Question: I'm developing an Android app and I would like build a custom layout about this:

I'm very confused to align, principally, the buttons and spinners in single line...I don't care for element size (I do this) but I need a simple xml to draw this layout. :)
Can you help me? Thanks!!!
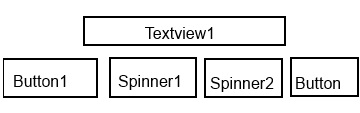
Answer: Here you go. The gravity in the root layout takes care of the centering of the textview while the weightSum in the child linear layout makes sure all child widgets of that layout are taking the same space.
'''
<?xml version="1.0" encoding="UTF-8"?>
<LinearLayout xmlns:android="http://schemas.android.com/apk/res/android"
android:layout_width="fill_parent"
android:layout_height="fill_parent"
android:gravity="center"
android:orientation="vertical" >
<TextView
android:id="@+id/textview1"
android:layout_width="wrap_content"
android:layout_height="wrap_content"
android:text="textview" />
<LinearLayout
android:layout_width="fill_parent"
android:layout_height="fill_parent"
android:orientation="horizontal"
android:weightSum="4">
<Button
android:id="@+id/button1"
android:layout_width="fill_parent"
android:layout_height="wrap_content"
android:text="button1"
android:layout_weight="1" />
<Spinner
android:id="@+id/spinner1"
android:layout_width="fill_parent"
android:layout_height="wrap_content"
android:layout_weight="1"/>
<Spinner
android:id="@+id/spinner2"
android:layout_width="fill_parent"
android:layout_height="wrap_content"
android:layout_weight="1"/>
<Button
android:id="@+id/button2"
android:layout_width="fill_parent"
android:layout_height="wrap_content"
android:text="button2"
android:layout_weight="1"/>
</LinearLayout>
</LinearLayout>
'''